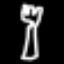
Label: fork